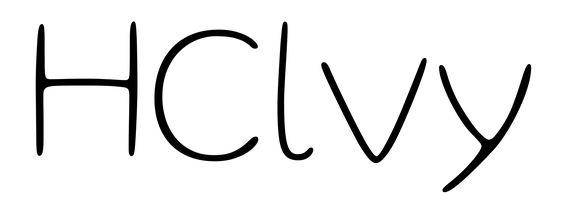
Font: Gluten_Thin